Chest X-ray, PA view. Patient: 19 years old, sex F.
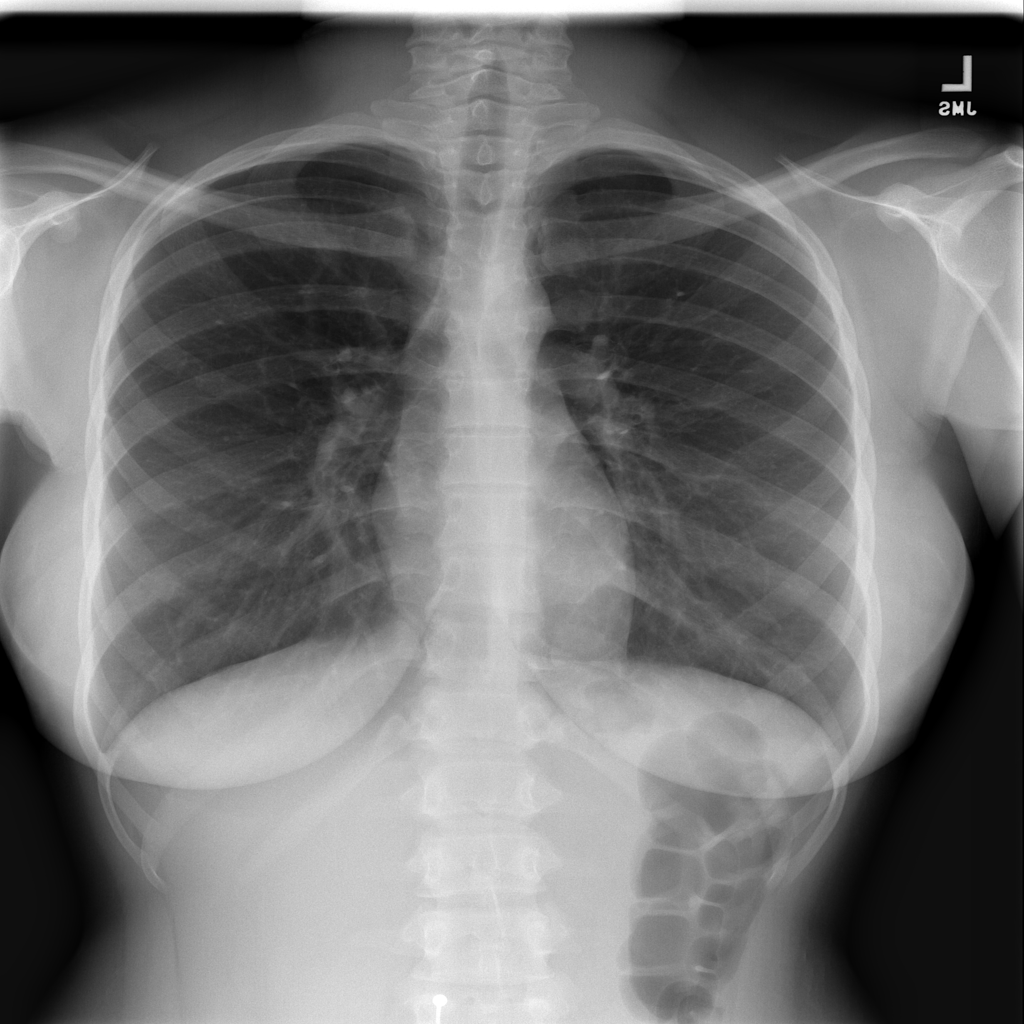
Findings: No Finding